Question: I am fairly new to android and am having some problems with a layout. Below is an approximation of what I want the layout to look like. (I would like the list to be below the screen at first so that the user can scroll down to see it.) However my code as it currently stands makes all of the views on the left only take up a quarter the screen instead of half, as depicted, even though I have all widths set to fill_parent.
Also, this layout seems to mess up the coordinate system on my custom view. Normally this wouldn't be much of an issue, but in this case I am using that view to draw a picture and the picture ends up in the wrong place. Does anybody have any idea how to resolve these issues?
Here is my code:
'''
<?xml version="1.0" encoding="utf-8"?>
<LinearLayout xmlns:android="http://schemas.android.com/apk/res/android"
android:layout_width="fill_parent" android:layout_height="fill_parent"
android:orientation="vertical">
<TableLayout xmlns:android="http://schemas.android.com/apk/res/android"
android:layout_width="fill_parent" android:layout_height="fill_parent"
android:orientation="vertical">
<TableRow>
<TableLayout xmlns:android="http://schemas.android.com/apk/res/android"
android:layout_height="fill_parent" android:orientation="vertical"
android:layout_width="fill_parent">
<TableRow>
<TextView android:text="Resultant Force" android:id="@+id/resForceTitle"
android:textSize="25dip" android:layout_width="fill_parent"
android:layout_height="fill_parent" android:padding="3dip"
android:gravity="center" android:layout_span="2" />
</TableRow>
<TableRow>
<TextView android:id="@+id/magText" android:text="Magnitude (N) ="
android:textSize="15dip" android:layout_width="fill_parent"
android:layout_height="fill_parent" android:padding="3dip"
android:gravity="center_vertical" android:layout_span="2" />
</TableRow>
<TableRow>
<EditText android:id="@+id/magnitude" android:inputType="numberDecimal"
android:layout_width="fill_parent" android:padding="3dip"
android:layout_height="fill_parent" android:layout_span="2" />
</TableRow>
<TableRow>
<TextView android:id="@+id/dirText" android:text="Angle (deg) ="
android:layout_width="fill_parent" android:layout_height="fill_parent"
android:textSize="15dip" android:gravity="center_vertical"
android:layout_span="2" />
</TableRow>
<TableRow>
<EditText android:id="@+id/direction" android:inputType="numberDecimal"
android:layout_height="fill_parent" android:padding="3dip"
android:layout_width="fill_parent" android:layout_span="2" />
</TableRow>
<TableRow>
<Button android:id="@+id/pushButton" android:text="Add Force"
android:layout_height="fill_parent" android:padding="3dip"
android:layout_width="fill_parent" />
<Button android:id="@+id/clearButton" android:text="Clear"
android:layout_height="fill_parent" android:padding="3dip"
android:layout_width="fill_parent" />
</TableRow>
</TableLayout>
<FrameLayout xmlns:android="http://schemas.android.com/apk/res/android"
android:layout_width="fill_parent" android:layout_height="fill_parent">
<android.physicsengine.AxisDrawing
android:id="@+id/image" android:layout_width="fill_parent"
android:layout_height="fill_parent" />
</FrameLayout>
</TableRow>
</TableLayout>
<ListView android:id="@android:id/list" android:layout_height="wrap_content"
android:padding="3dip" android:layout_width="fill_parent"
android:clickable="false" />
<TextView android:id="@android:id/empty" android:text="Add Forces to List Components"
android:layout_width="fill_parent" android:layout_height="fill_parent"
android:textSize="15dip" android:gravity="center_vertical" />
</LinearLayout>
'''
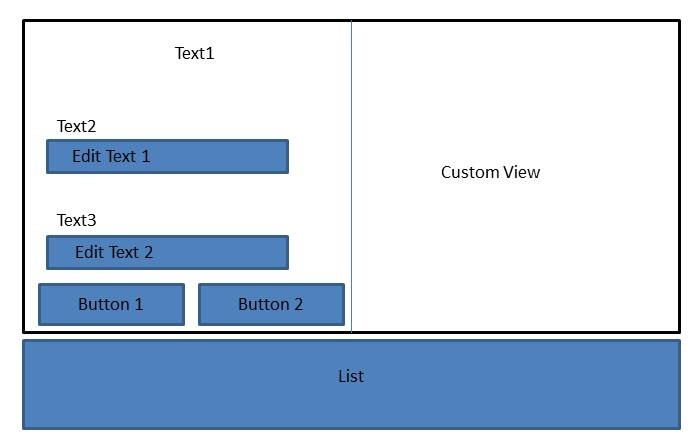
Answer: From the look of your XML it looks like you misunderstand what fill_parent means. It means "be as big as my parent." Also, why are you using two nested TableLayouts? To divide the screen evenly in two you should use a horizontal LinearLayout and give each child (the TableLayout and your custom View) a width of 0dip and a layout_weight of 1:
'''
<LinearLayout
android:layout_width="fill_parent"
android:layout_height="wrap_content">
<TableLayout
android:layout_width="0dip"
android:layout_height="wrap_content"
android:layout_height="wrap_content">
...
</TableLayout>
<android.physicsengine.AxisDrawing
android:layout_width="0dip"
android:layout_height="wrap_content"
android:layout_height="wrap_content" />
</LinearLayout>
'''